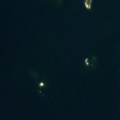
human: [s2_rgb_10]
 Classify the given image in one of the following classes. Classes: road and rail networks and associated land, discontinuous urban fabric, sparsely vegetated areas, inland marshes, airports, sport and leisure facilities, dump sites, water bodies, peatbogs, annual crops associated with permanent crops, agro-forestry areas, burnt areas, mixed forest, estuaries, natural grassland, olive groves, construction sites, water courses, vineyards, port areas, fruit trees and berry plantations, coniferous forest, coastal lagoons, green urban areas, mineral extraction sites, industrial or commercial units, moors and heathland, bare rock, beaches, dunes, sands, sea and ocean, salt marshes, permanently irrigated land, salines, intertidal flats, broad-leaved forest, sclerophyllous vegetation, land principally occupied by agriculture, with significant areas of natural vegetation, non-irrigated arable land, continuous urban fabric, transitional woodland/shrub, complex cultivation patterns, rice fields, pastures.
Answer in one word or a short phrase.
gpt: sea and ocean